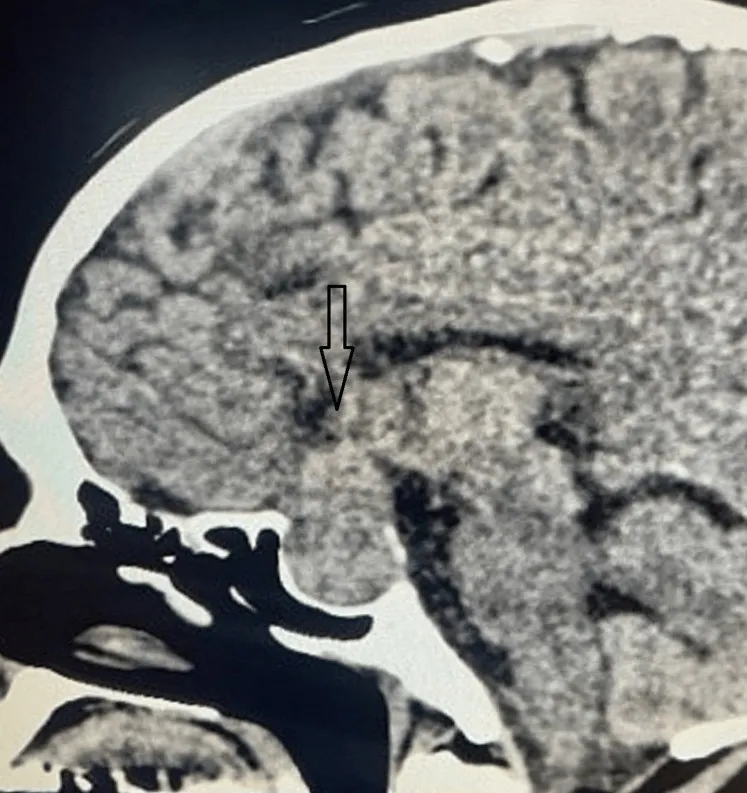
CT scan sagittal view showing sellar and suprasellar mass lesions.
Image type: radiology (ct)